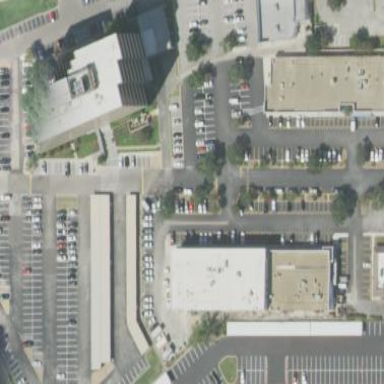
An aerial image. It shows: Retail area.